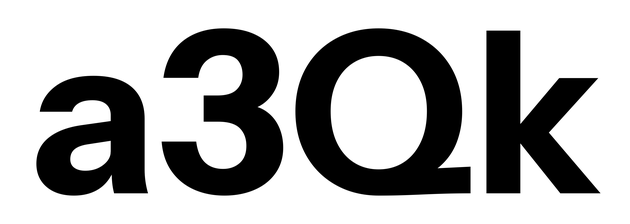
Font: InstrumentSans_Bold